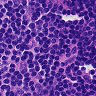
Metastatic tissue present: no